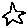
Label: star